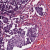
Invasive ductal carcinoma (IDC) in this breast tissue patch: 1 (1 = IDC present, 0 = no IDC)